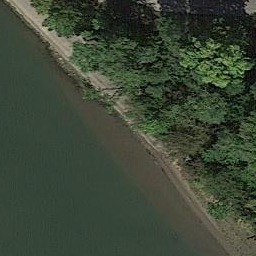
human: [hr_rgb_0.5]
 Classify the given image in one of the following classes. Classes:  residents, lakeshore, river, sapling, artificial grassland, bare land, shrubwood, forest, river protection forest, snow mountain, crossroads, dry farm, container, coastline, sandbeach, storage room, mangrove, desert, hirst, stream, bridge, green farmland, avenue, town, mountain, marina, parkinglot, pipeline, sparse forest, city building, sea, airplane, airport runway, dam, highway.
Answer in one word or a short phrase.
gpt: river protection forest